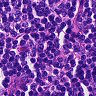
Metastatic tissue present: no